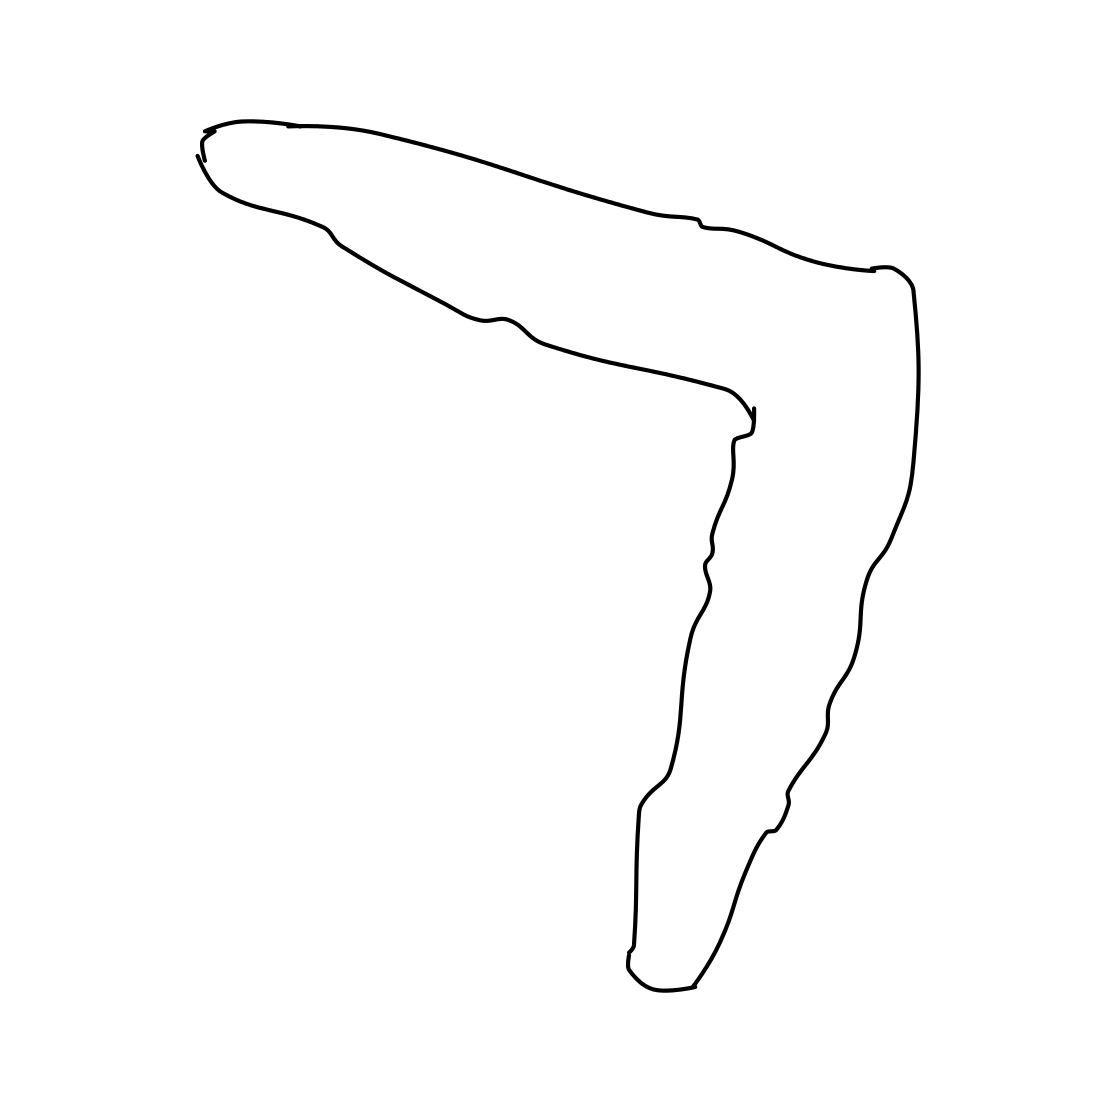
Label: boomerang